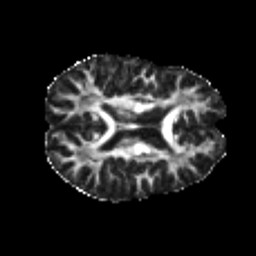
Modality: FA
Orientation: axial
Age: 23
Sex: female
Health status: healthy
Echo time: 0.074 s